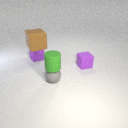
large brown rubber cube behind small green rubber cylinder